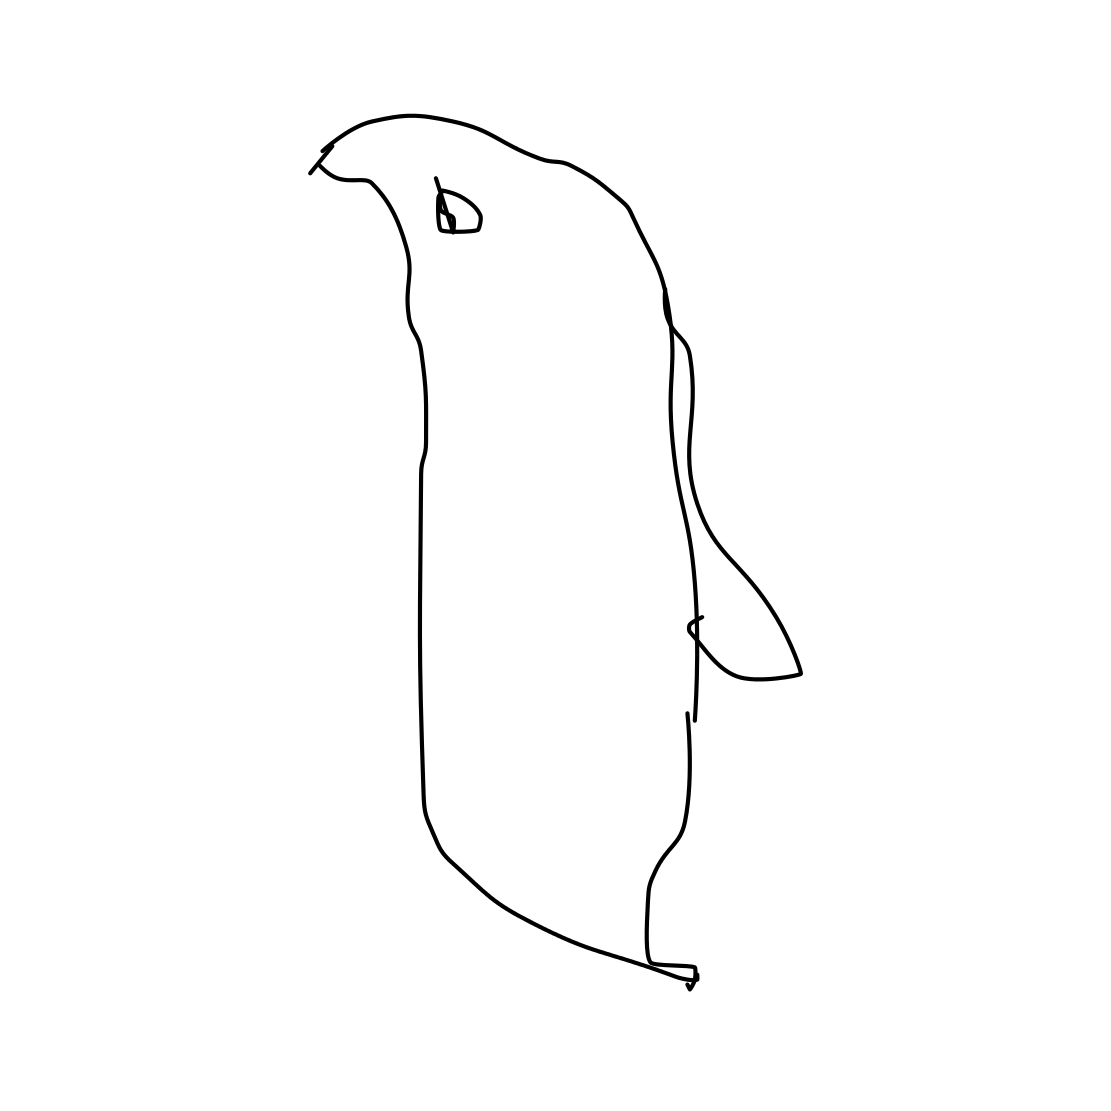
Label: dolphin